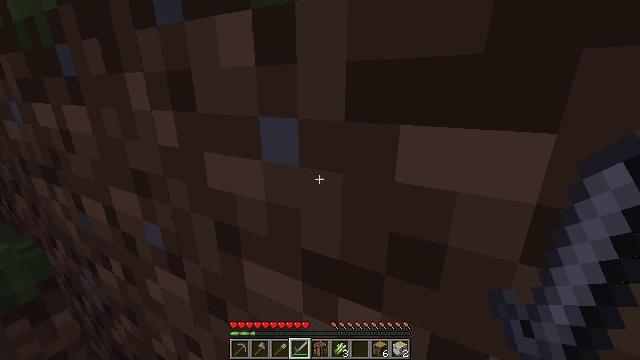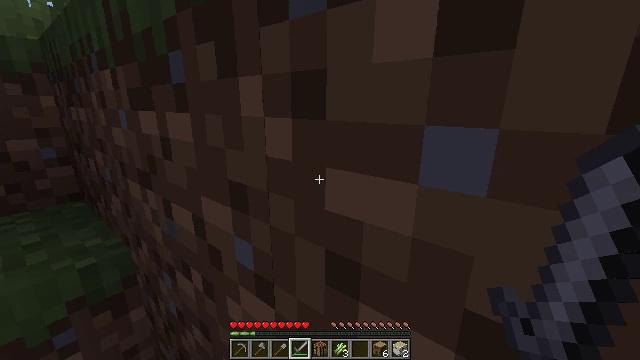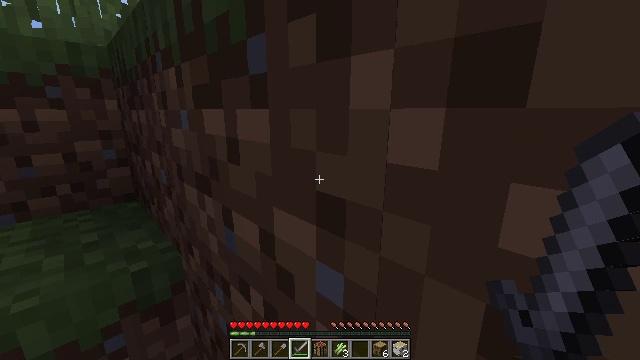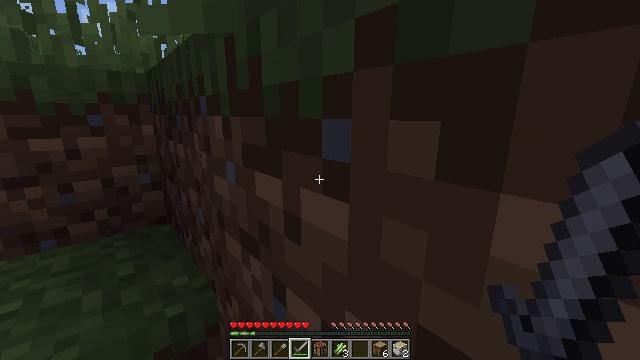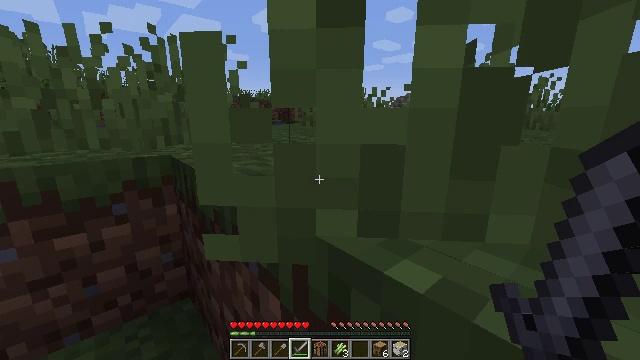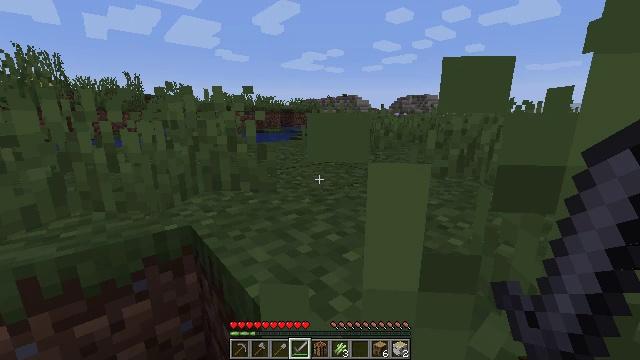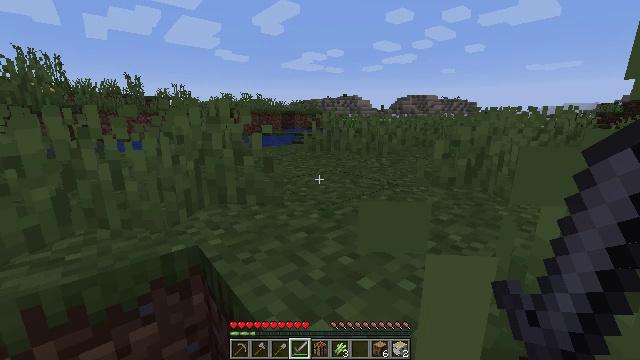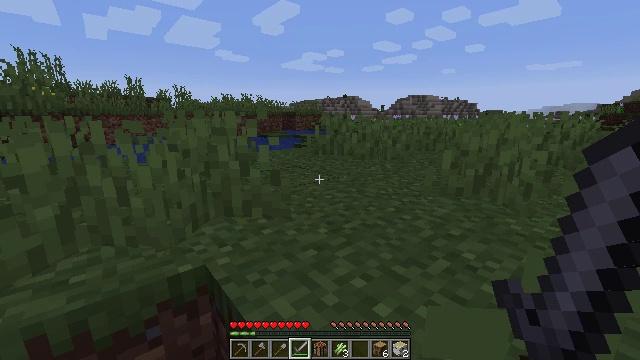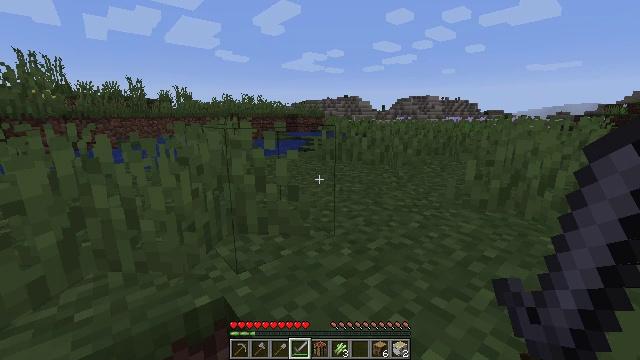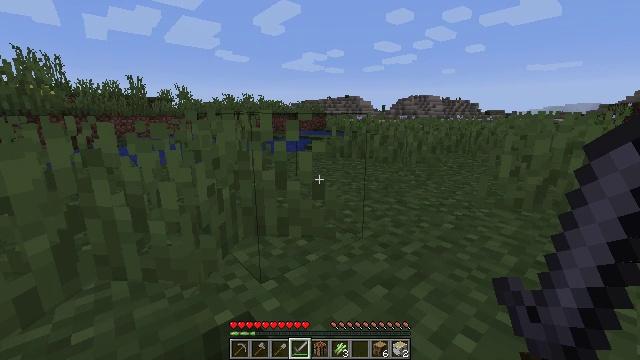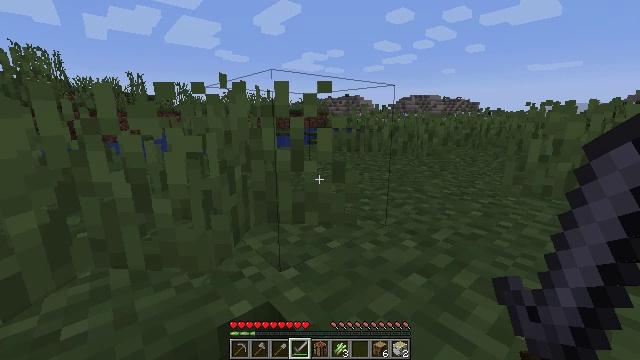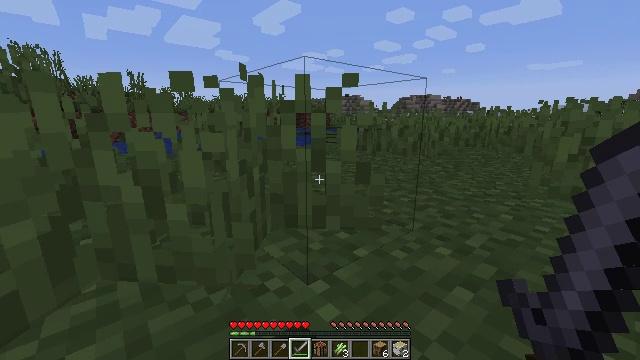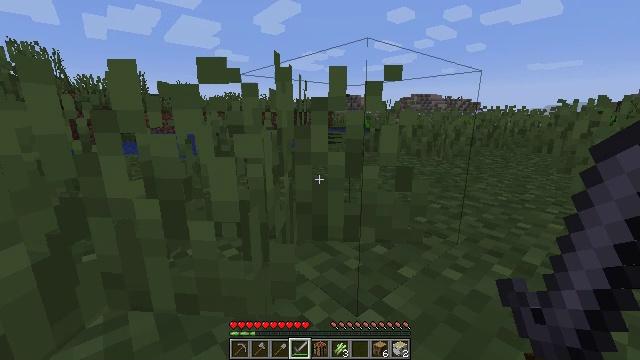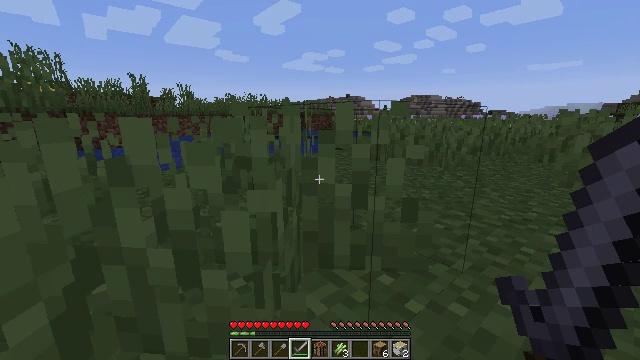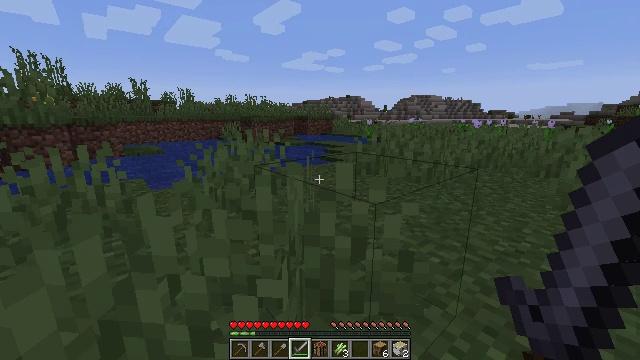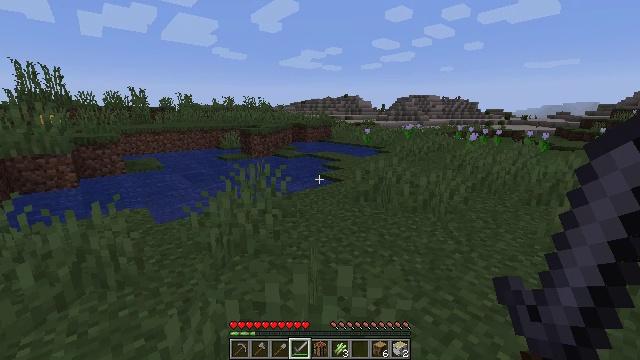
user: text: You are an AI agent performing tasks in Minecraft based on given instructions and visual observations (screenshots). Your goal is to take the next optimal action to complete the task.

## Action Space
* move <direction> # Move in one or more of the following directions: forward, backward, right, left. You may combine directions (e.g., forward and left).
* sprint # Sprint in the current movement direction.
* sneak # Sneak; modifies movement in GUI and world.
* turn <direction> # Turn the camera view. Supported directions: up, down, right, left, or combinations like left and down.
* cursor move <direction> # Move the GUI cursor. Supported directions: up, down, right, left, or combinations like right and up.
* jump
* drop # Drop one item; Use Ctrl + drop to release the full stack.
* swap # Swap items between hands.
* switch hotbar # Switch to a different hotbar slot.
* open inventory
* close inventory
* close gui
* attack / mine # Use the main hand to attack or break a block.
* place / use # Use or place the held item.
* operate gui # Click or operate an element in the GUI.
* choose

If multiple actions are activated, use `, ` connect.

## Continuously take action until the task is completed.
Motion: motion action
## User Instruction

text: Break the dirt block.
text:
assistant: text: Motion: move forward and move left, turn left and up
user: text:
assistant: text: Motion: move forward and move left, turn left and up
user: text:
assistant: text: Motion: move forward and move left, turn left, jump
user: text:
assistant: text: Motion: move forward and move left, jump
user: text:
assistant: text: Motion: move forward and move left, jump
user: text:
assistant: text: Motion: move forward and move left, jump
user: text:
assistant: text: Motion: move forward and move left
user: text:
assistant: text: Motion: move forward and move left
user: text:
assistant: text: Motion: move forward and move left
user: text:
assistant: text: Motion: move forward and move left
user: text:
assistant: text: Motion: move forward and move left
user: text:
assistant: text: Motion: move forward and move left
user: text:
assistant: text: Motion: move forward and move left, jump
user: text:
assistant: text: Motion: move forward and move left, jump
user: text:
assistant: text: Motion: move forward and move left, jump
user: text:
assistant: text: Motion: move forward and move left
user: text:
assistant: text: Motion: move forward, jump
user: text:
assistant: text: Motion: move forward, jump
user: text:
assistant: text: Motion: move forward, jump
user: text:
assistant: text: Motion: move forward
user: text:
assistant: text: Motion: move forward
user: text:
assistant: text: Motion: move forward
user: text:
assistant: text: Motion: move forward, turn down
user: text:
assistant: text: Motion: move forward, turn left and down
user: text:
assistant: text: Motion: move forward, turn left and down
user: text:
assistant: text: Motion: move forward, turn left and down
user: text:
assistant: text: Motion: move forward, turn left and down
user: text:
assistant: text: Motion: move forward, turn left
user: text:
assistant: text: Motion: move forward, turn left and down
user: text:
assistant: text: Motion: move forward, turn left and down